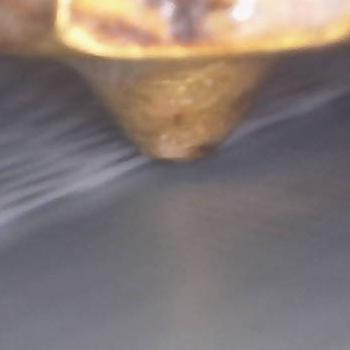
Flow rate: 33%